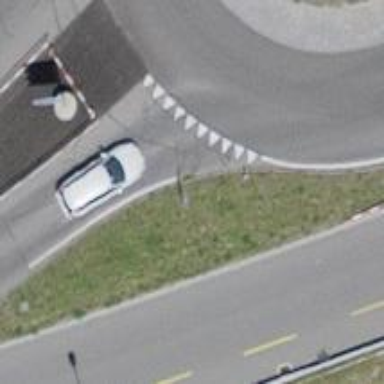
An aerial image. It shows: Road with "give way" sign.